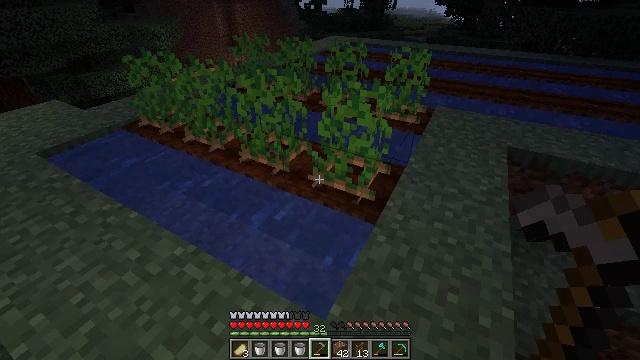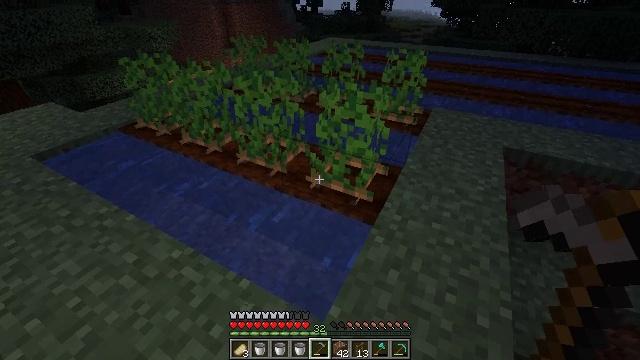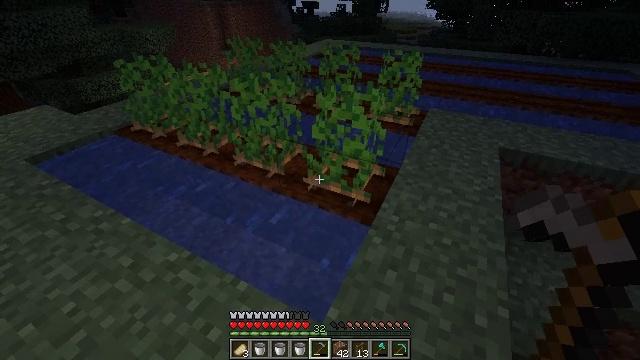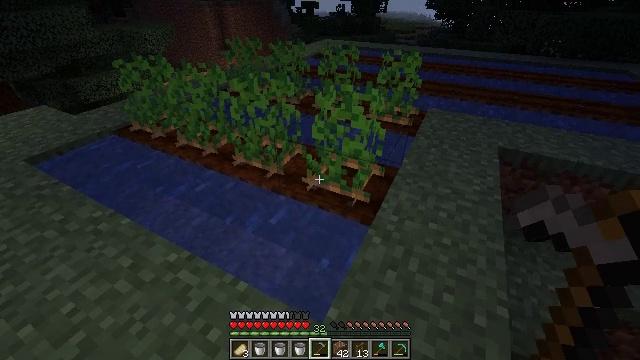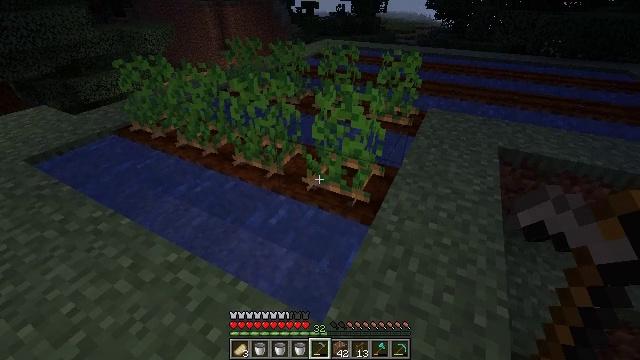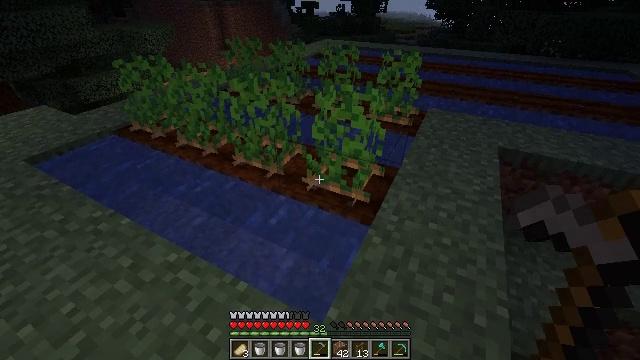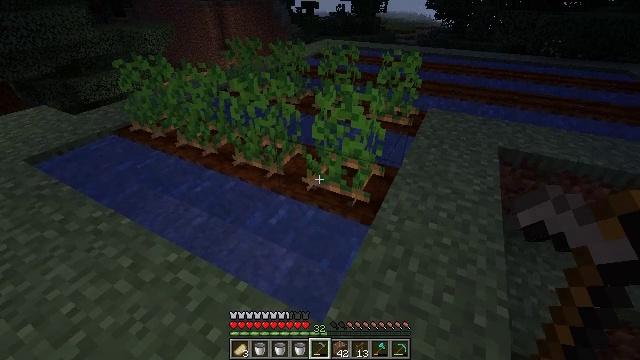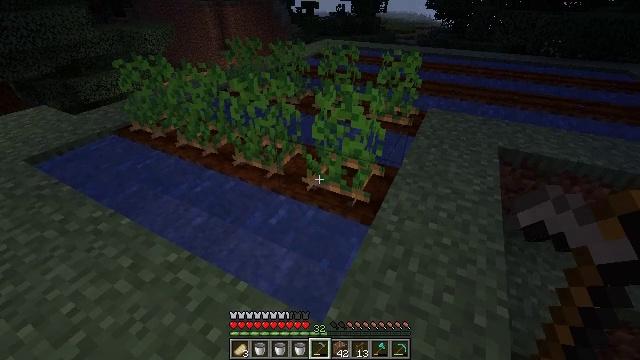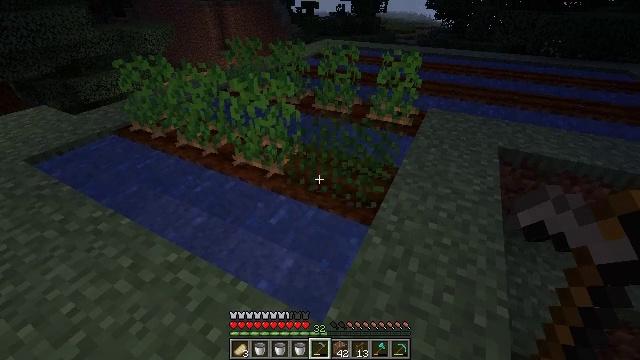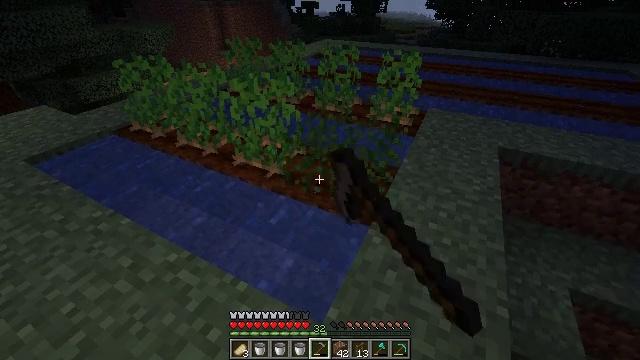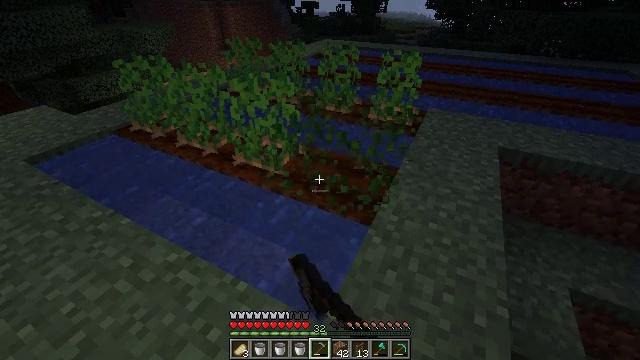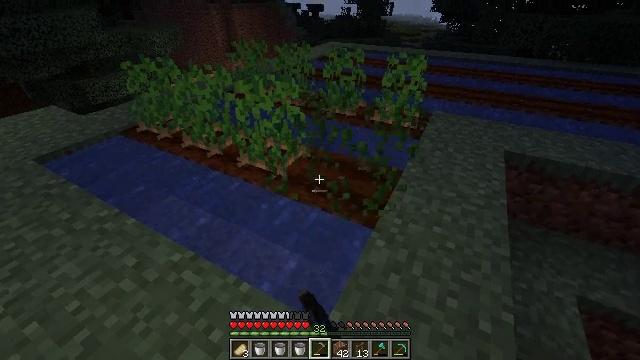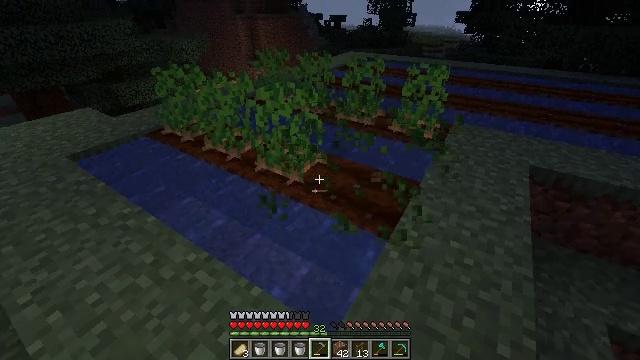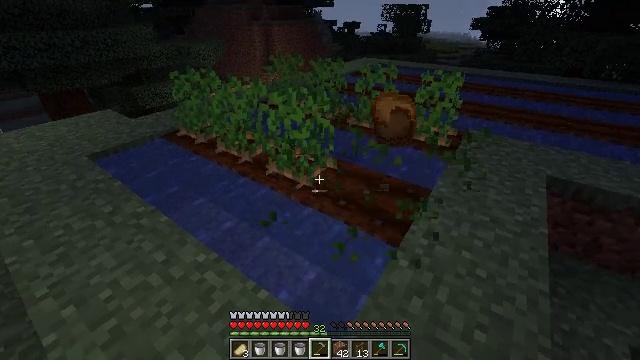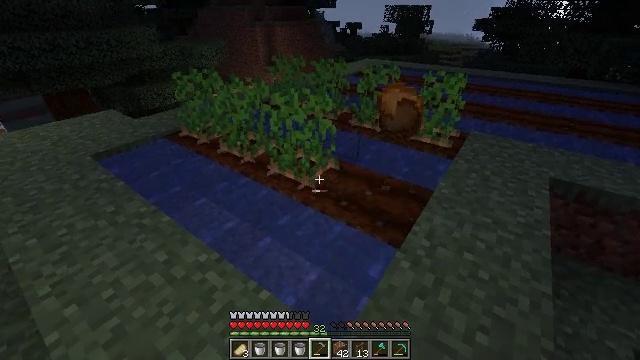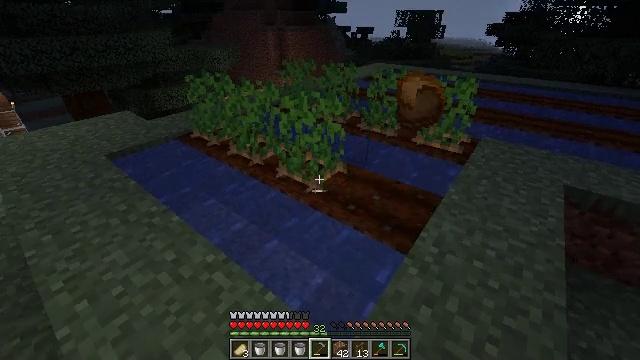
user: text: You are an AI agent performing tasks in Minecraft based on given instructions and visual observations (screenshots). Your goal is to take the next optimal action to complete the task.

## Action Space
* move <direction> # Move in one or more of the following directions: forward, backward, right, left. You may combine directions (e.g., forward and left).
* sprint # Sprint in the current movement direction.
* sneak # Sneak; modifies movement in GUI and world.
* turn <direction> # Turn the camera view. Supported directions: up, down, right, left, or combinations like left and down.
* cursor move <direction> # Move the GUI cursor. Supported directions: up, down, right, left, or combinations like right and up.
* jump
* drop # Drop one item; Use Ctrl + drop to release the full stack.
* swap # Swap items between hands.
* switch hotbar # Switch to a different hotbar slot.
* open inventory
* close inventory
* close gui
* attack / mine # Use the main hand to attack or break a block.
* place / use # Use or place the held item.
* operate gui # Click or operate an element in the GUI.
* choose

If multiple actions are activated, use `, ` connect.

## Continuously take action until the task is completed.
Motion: motion action
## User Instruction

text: Gather potatoes by left-clicking.
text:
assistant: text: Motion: no_op
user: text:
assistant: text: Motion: no_op
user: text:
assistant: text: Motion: no_op
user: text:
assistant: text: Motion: no_op
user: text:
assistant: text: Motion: no_op
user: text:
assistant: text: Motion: no_op
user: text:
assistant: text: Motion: no_op
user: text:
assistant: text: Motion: attack / mine
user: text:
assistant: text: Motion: attack / mine
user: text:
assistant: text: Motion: no_op
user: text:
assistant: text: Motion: turn left
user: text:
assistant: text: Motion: turn left and up
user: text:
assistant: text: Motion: turn left and up
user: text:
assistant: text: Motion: no_op
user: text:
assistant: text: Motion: turn left
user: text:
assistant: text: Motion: turn left
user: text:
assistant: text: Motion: move forward and move left, attack / mine
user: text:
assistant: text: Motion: move forward and move left, attack / mine
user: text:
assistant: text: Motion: attack / mine
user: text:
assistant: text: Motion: turn left and up
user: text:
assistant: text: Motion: turn left and up
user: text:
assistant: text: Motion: turn left and up
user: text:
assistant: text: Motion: no_op
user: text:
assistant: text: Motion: move forward and move left, turn left
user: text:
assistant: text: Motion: move forward and move left
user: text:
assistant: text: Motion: move forward and move left, attack / mine
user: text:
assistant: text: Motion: attack / mine
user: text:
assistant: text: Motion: attack / mine
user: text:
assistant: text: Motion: no_op
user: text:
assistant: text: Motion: no_op